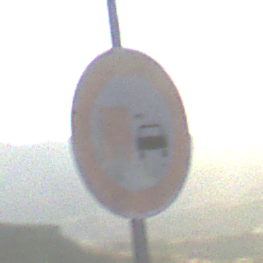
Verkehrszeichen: UeberholverbotKraftfahrzeuge
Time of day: SunriseSunset
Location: Outdoor (Nature)
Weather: Clear
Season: NotSpecified
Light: Natural